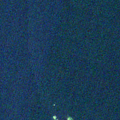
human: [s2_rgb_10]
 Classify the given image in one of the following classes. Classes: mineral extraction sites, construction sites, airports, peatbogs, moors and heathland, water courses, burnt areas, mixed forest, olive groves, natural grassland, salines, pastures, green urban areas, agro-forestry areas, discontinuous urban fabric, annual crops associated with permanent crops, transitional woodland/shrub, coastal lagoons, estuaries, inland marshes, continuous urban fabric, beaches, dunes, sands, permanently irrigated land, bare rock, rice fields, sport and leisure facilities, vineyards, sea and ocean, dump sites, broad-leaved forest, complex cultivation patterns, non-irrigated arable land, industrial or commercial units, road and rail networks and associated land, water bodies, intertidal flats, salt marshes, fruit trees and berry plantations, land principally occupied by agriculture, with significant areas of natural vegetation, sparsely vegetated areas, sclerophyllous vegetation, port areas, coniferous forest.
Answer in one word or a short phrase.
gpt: water bodies